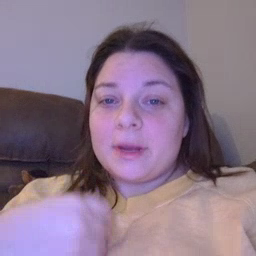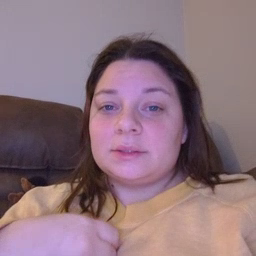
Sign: pajamas